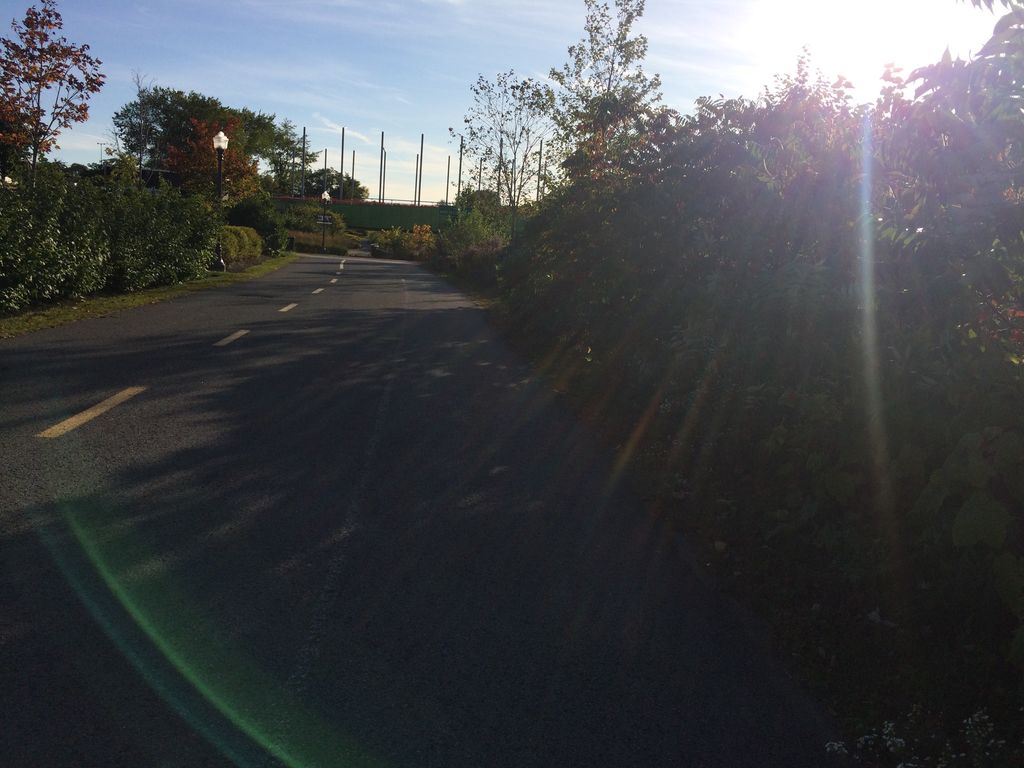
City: quebec_city